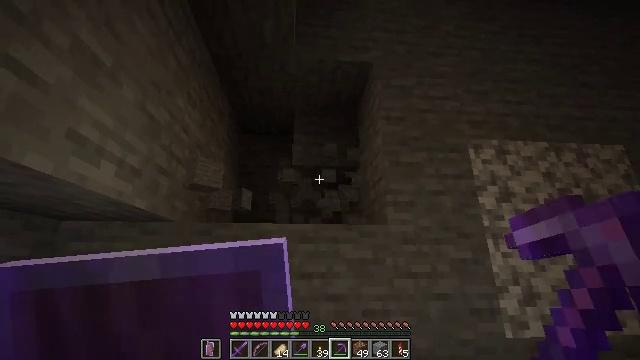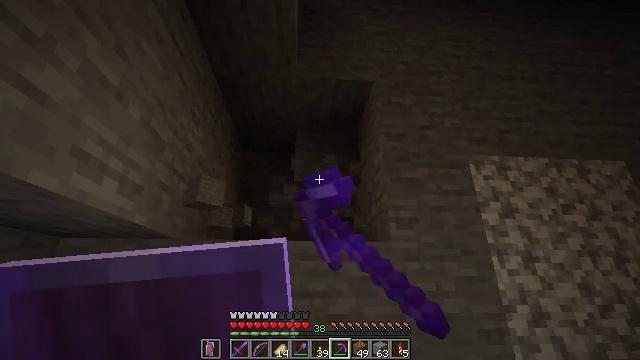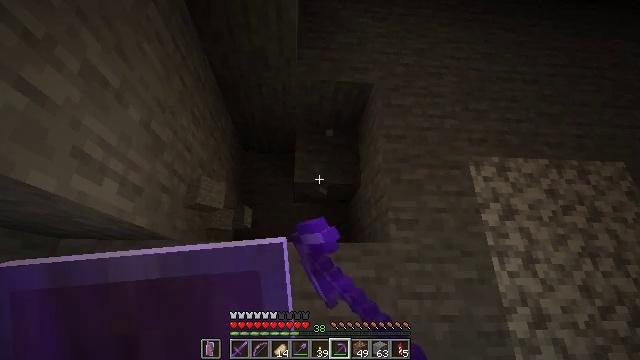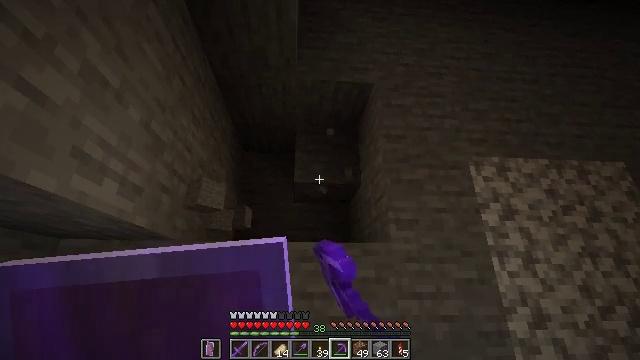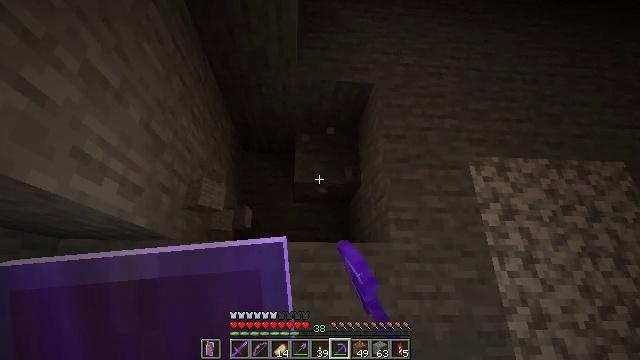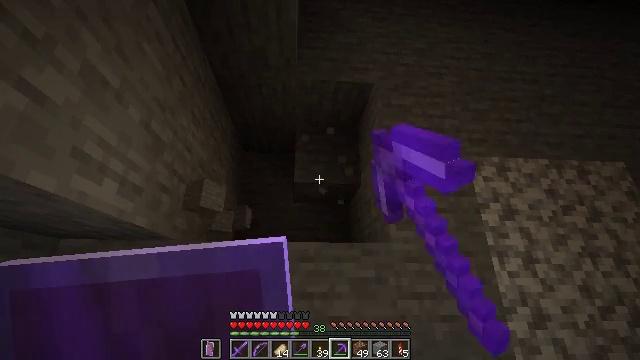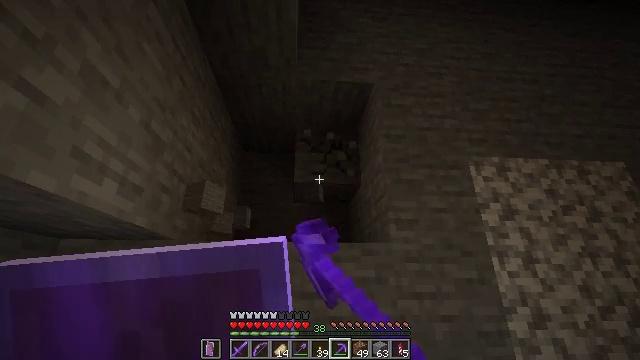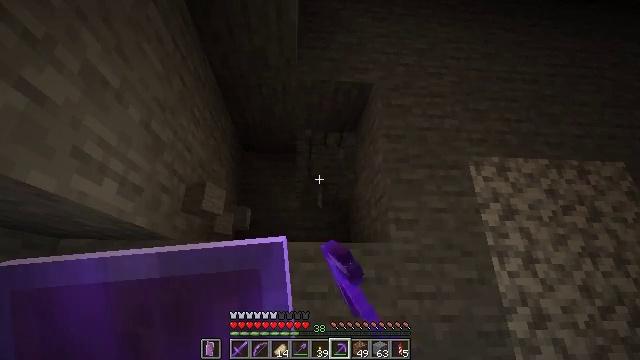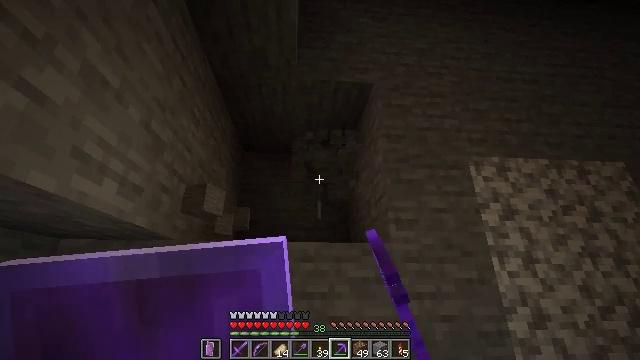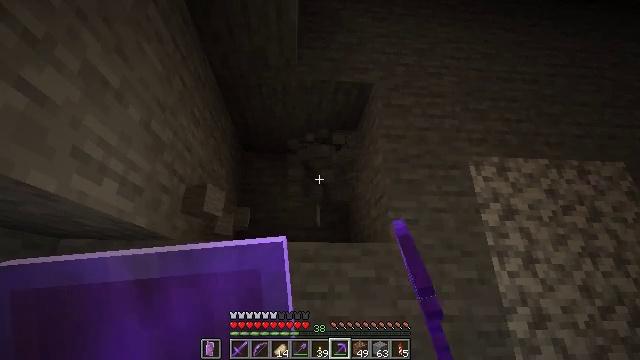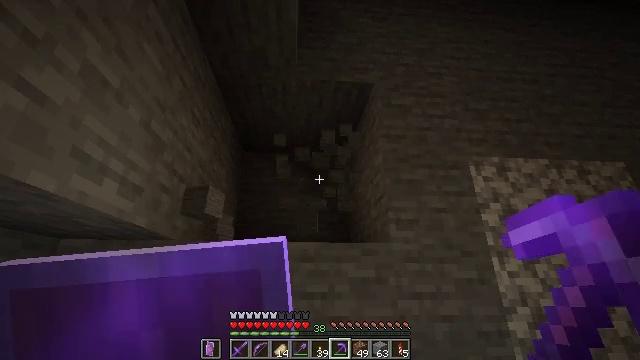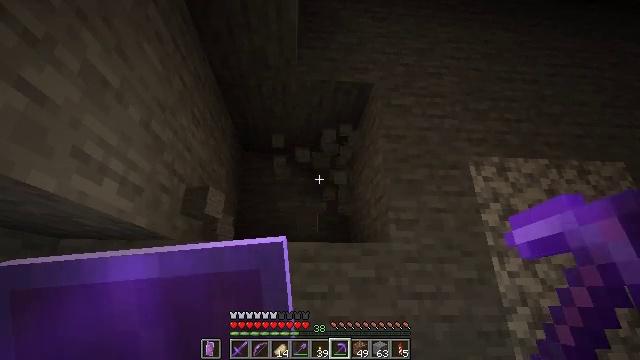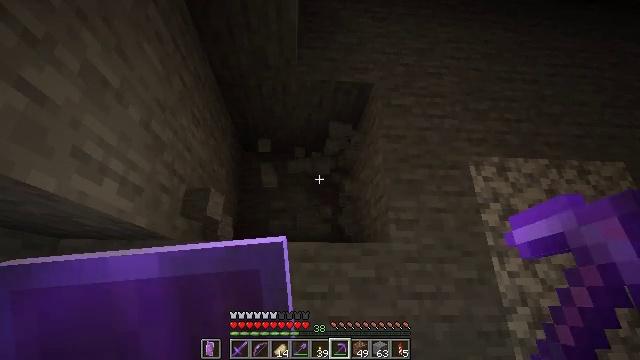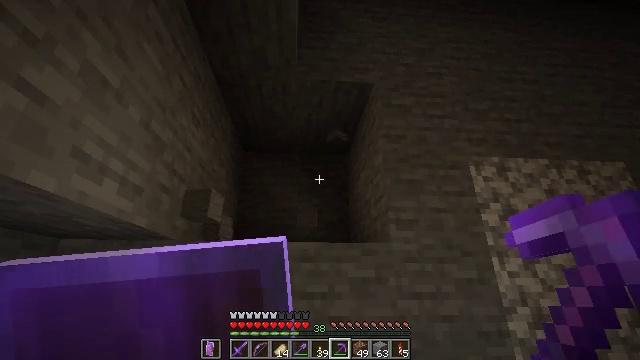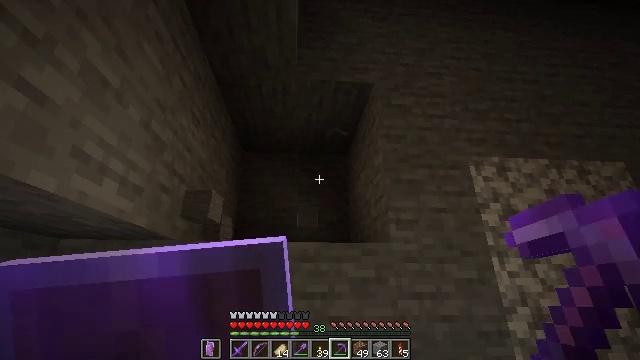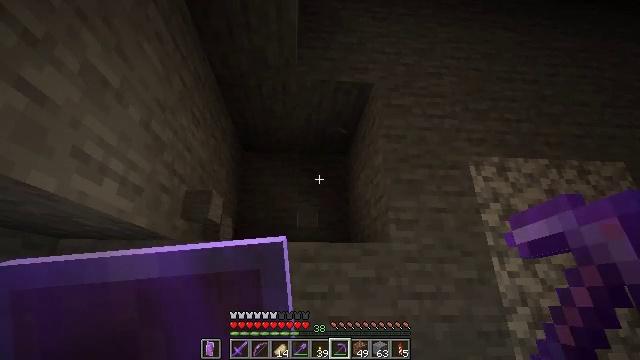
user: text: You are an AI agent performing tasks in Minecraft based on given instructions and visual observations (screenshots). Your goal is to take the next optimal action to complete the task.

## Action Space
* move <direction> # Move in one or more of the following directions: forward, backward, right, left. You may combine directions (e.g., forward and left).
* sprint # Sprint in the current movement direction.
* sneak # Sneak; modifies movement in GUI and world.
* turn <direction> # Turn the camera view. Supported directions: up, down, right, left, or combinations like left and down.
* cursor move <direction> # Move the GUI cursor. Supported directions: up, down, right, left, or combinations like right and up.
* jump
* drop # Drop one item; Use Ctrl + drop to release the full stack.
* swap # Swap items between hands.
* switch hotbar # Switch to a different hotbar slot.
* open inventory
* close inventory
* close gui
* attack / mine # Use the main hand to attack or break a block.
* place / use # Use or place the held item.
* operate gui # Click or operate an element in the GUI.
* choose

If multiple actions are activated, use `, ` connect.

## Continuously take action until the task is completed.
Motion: motion action
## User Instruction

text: Harvest stone in the caves.
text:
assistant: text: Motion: turn up, attack / mine
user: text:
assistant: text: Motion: attack / mine
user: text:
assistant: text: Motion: attack / mine
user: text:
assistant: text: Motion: attack / mine
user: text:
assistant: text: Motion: attack / mine
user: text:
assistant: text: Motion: attack / mine
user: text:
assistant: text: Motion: attack / mine
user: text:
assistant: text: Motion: attack / mine
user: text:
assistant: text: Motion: attack / mine
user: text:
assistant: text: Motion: attack / mine
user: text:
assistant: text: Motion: attack / mine
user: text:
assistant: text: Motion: no_op
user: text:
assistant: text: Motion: no_op
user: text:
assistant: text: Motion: no_op
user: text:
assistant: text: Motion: no_op
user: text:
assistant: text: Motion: no_op
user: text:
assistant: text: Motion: turn left and up
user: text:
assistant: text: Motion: turn left and up
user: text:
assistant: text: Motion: move back
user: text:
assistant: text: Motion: move back, turn up
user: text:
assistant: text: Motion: move back, turn left and up
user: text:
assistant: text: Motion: move back, turn up
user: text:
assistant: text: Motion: move back
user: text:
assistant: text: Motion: move back
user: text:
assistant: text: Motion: move back
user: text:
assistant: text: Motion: move back
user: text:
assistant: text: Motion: move back
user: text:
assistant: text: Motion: move back
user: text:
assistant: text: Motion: move back, turn left
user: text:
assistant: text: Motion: move back